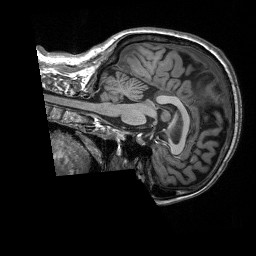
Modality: T1w
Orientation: sagittal
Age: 56
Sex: female
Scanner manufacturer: siemens
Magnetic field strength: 3 T
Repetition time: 2.4 s
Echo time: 0.00226 s